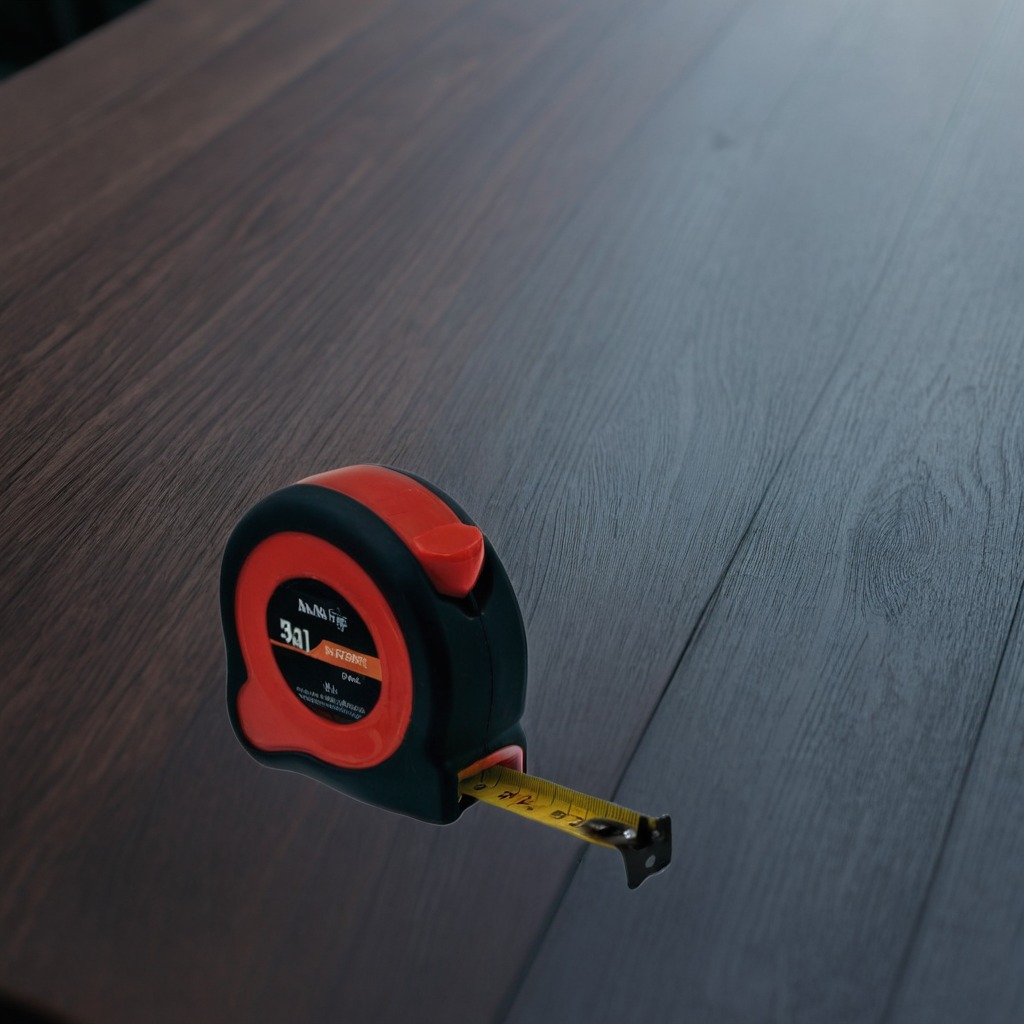
A measuring tape is lying on the old table in the garage at twilight.